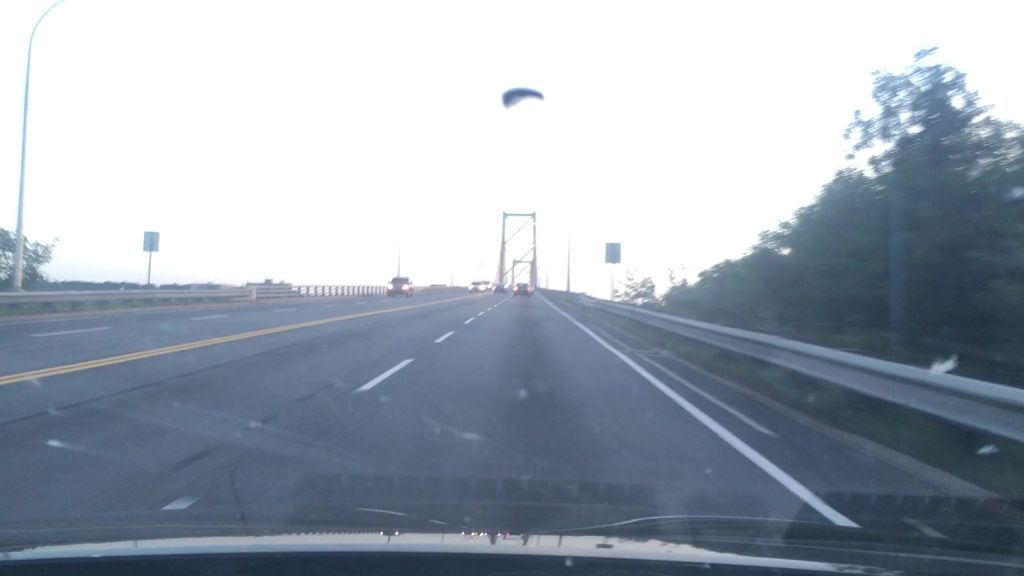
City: halifax